Question: I am confused with this code
Here they used and abstract class with inheriting it and most importantly they called a method without creating an object
P.S. Full Code :- <URL>
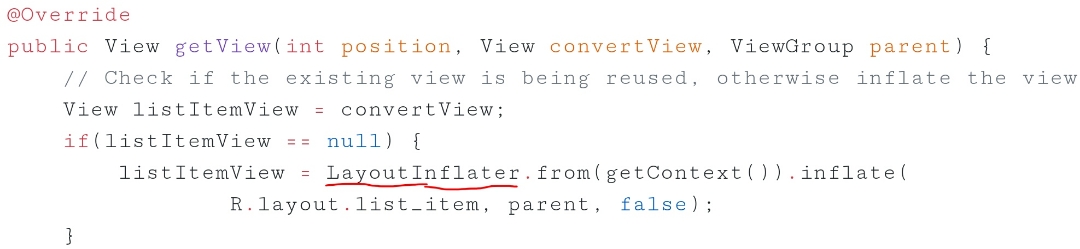
Answer: They were able to call the method without creating an object because the method is . Static methods are not attached to an instance of a class, but rather to the class itself so you can just call them without creating a anything.
For example, if you have
'''
public class School {
public String getName() {
return name;
}
}
'''
to call it you need to create an object, which makes sense, since the method is there to get the name of a particular school.
'''
School school = ...;
String schoolName = school.getName();
'''
But if you have a static method like this
'''
public class School {
public static List<School> getAllSchools() {
....
}
}
'''
then you do not need n instance to call it, because it is not tied to instances, but rather to the class.
'''
School.getAllSchools();
'''
The same goes for 'LayoutInflater.from'. It is not a method to be called from an instance; rather it is a static method that an instance of LayoutInflater.
'''
LayoutInflater inflater = LayoutInflater.from(context);
'''
This is called a static initializer, and is used when you want to return an instance of something, but a constructor does not really work. For instance, if you use a constructor ('new LayoutInflater(...)' if that's possible), then it creates a new object every time, which is not always best. But static initializers allow you to create an object and save it so you can return the same object again, which is better in some cases, and is one of the main reasons to use static initializers, like 'LayoutInflater.from'.